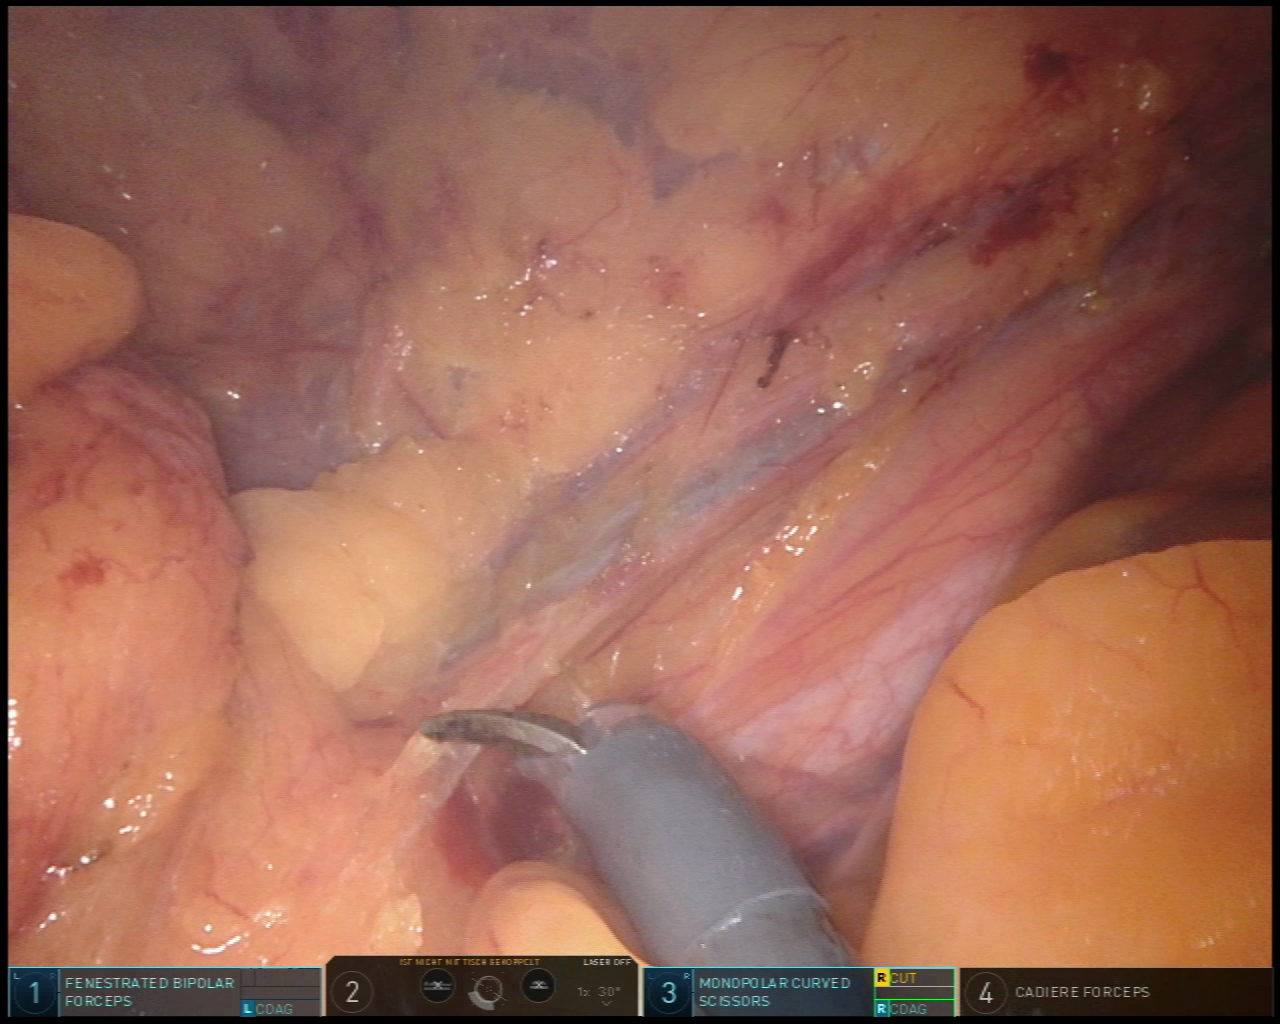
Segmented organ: ureter
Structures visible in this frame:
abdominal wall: no
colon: no
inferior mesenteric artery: no
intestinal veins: no
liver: no
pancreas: no
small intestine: no
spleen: no
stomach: no
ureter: yes
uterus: no
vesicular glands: no